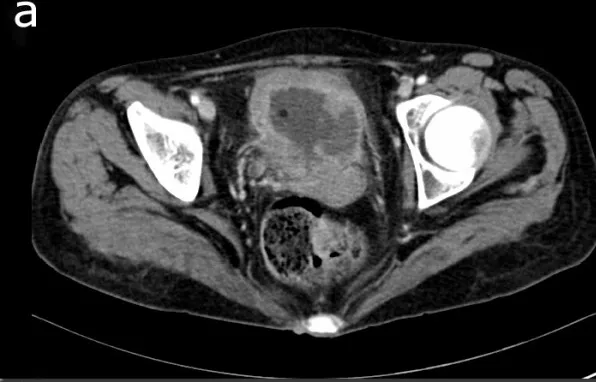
Computed tomography. Unenhanced.
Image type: radiology (ct)